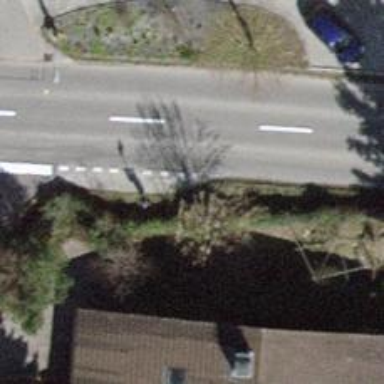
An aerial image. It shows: Bus stop with platform for public transport.